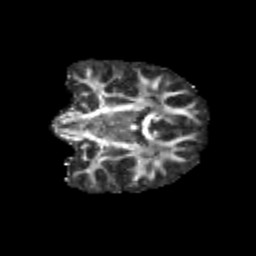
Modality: FA
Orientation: coronal
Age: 10
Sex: female
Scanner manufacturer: siemens
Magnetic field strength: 3 T
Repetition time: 3.8 s
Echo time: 0.07 s